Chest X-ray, AP view. Patient: 52 years old, sex F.
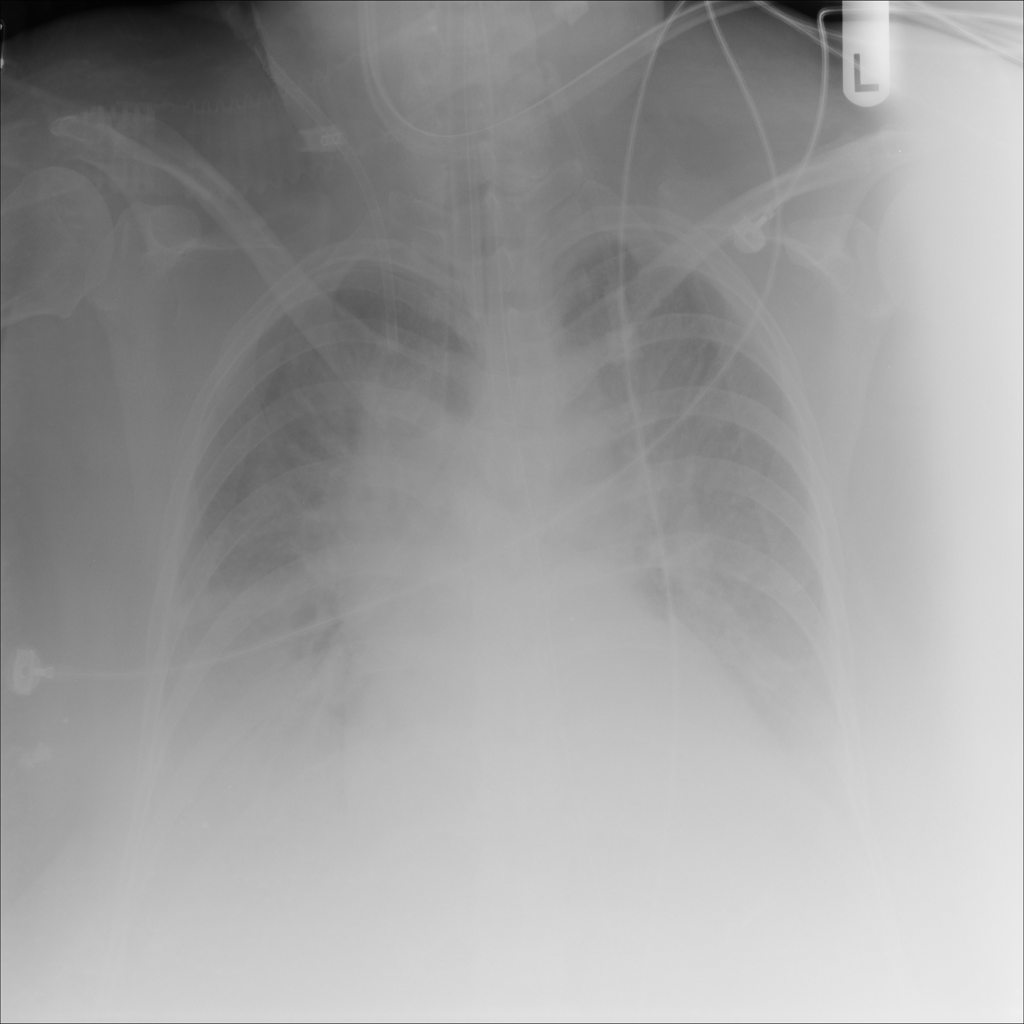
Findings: Effusion, Infiltration, Mass